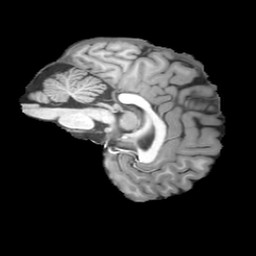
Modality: T1w
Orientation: sagittal